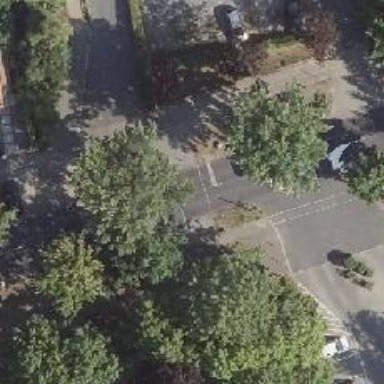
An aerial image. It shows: Asphalt footway with crossing controlled by traffic signals.